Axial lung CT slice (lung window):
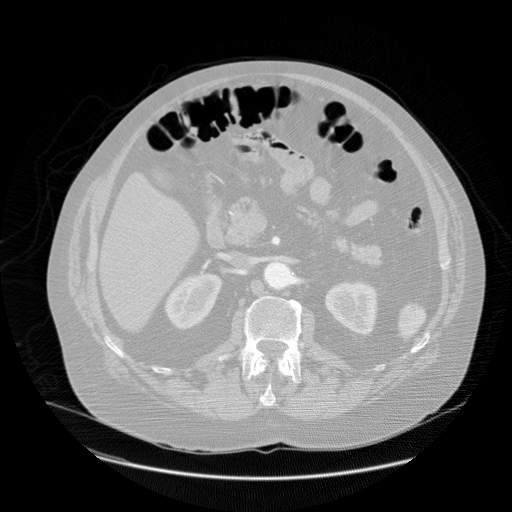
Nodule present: no